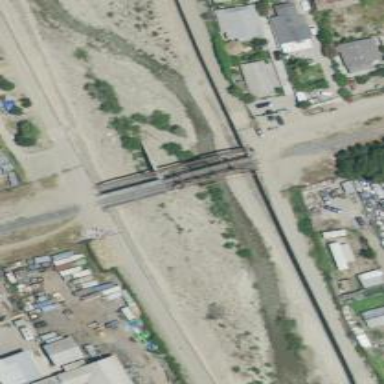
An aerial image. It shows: Preserved railway bridge over the rail line.